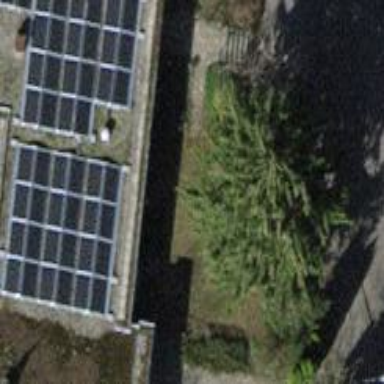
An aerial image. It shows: Flat roof terrace building.